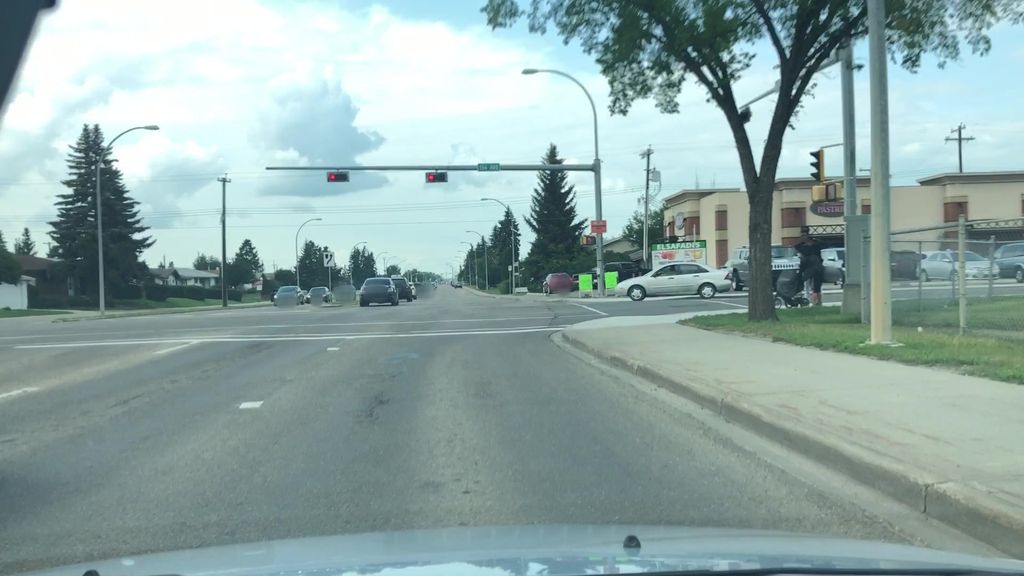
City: edmonton